Question: I am trying to create a simple Registration Program using VB.Net and MySQL for its database. Here's my simple table for the basic Information

However, I am attempting to improve my basic knowledge in normalization of table and that's why I separated the Date field to avoid, let say in one day, the repeated insertion of the same date. I mean, when 50 individuals registered in one day, it will simply add a single date(record) in tblRegDate table instead of adding it up for 50 times in a table. Is there any way to do this? Is it possible in VB.Net and MySQL? Or rather, should I add or modify some field? or should I make a condition in VB.Net? The table above is what my friend taught me but I discovered that it doesn't eliminate the redundancy. Kindly give me any instruction or direct me to site where there's a simple tutorial for this. Thanks in advance!
here's my MySQL codes:
'''
CREATE TABLE tblInfo(
Number INT AUTO_INCREMENT,
LastName VARCHAR(45),
FirstName VARCHAR(45),
MiddleName VARCHAR(45),
Gender ENUM(M,F),
BirthDate DATE,
PRIMARY KEY(Number));
CREATE TABLE tblRegDate(
IDRegDate INT AUTO_INCREMENT,
Date TIMESTAMP,
Number INT,
PRIMARY KEY(IDRegDate),
FOREIGN KEY(Number) REFERENCES tblInfo(Number));
'''
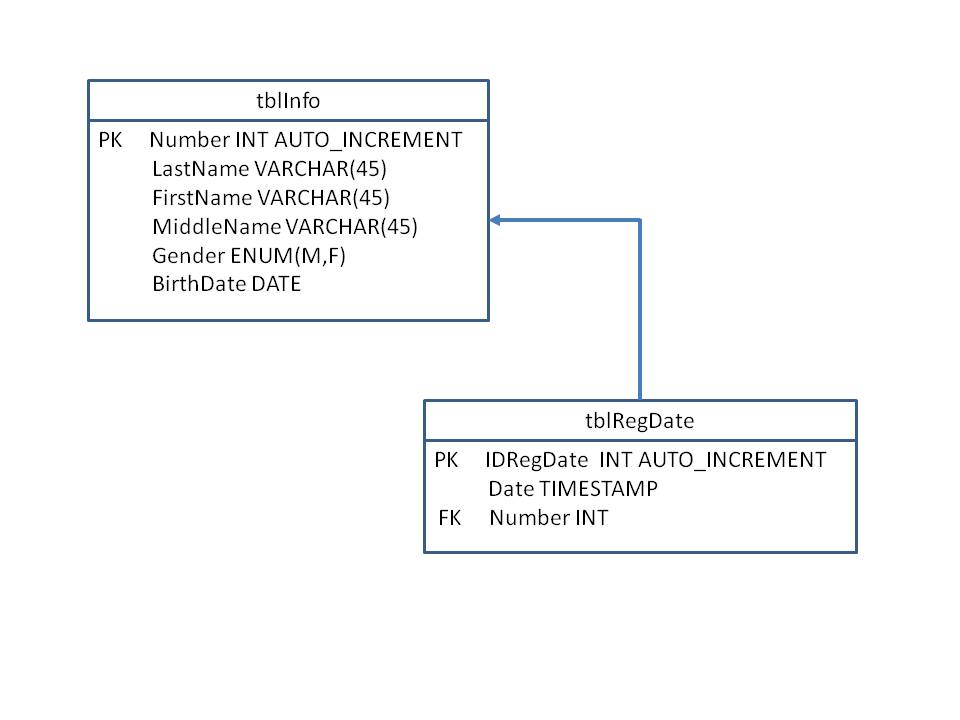
Answer: As I see it in this case you don't have advanages of seperating a single field. You'll loose a lot of performance.
Table normalization isn't about don't having any redundant value. It's more about "Seperating the concerns"
Also it is important to not have an exploding complexity in your database. seperating single fills would end up in a database no one would be able to understand.
The Question is: Are there more informations on registration ? For Example Webpage, IP, .....
Than you should have two tables for example "Person" and "Registration". Then you would have two semantic different things which shouldn't be mixed up.
There are a lot of examples and information you can find via google. and wikipedia
<URL>